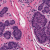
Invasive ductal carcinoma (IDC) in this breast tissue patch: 0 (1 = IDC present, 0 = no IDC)